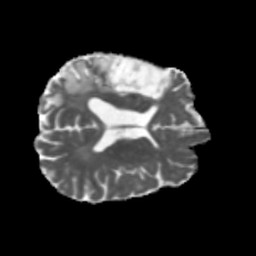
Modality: MD
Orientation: axial
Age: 56
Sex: male
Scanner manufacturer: siemens
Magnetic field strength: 3 T
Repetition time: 5.47 s
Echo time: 0.0854 s